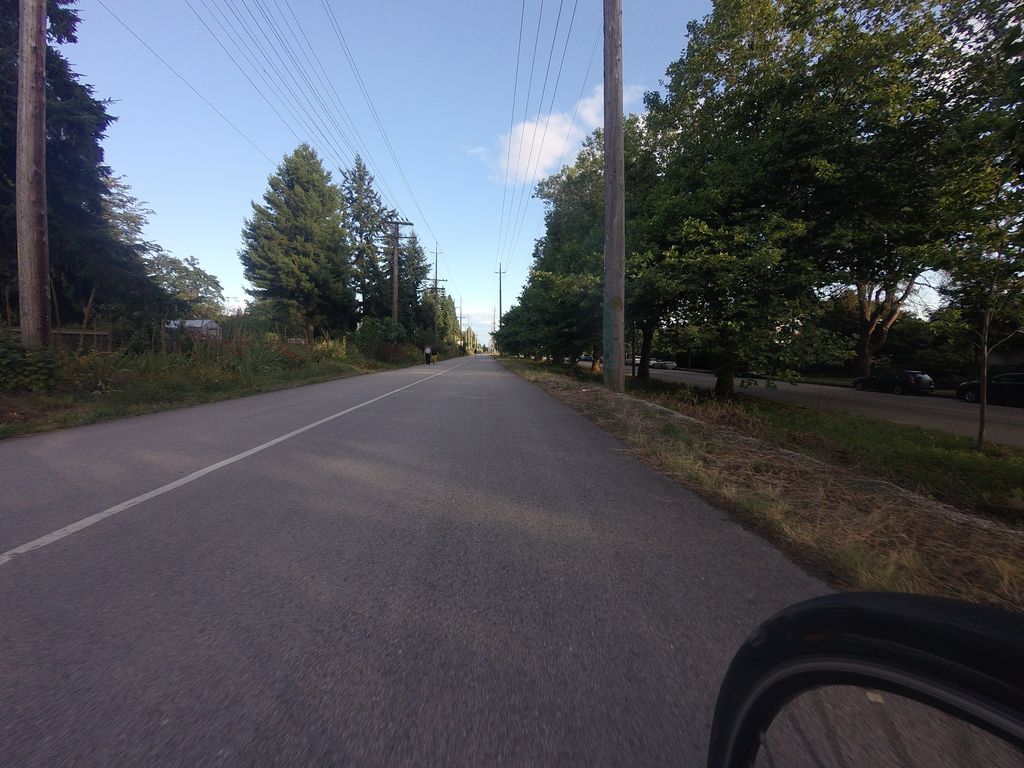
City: vancouver